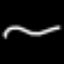
Label: line